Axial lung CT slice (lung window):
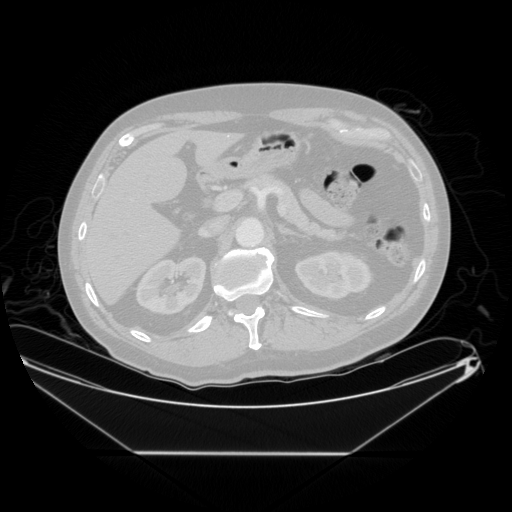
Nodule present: no